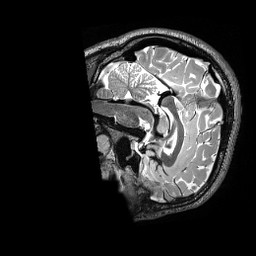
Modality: T2w
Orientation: sagittal
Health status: healthy
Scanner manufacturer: siemens
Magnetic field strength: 3 T
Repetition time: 3.2 s
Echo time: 0.565 s